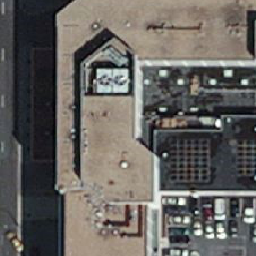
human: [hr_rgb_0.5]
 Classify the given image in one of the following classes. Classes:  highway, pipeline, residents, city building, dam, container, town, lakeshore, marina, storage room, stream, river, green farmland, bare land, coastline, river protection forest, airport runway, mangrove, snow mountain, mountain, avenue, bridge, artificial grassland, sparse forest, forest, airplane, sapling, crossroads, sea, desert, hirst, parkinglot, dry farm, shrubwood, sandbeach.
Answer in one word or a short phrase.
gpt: city building